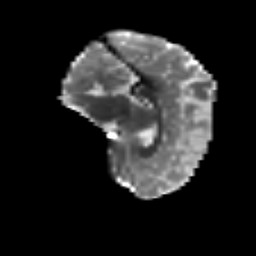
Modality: T2w
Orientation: sagittal
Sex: male
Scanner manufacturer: siemens
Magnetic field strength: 3 T
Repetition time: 5 s
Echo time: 0.071 s